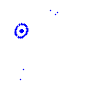
Particle: proton